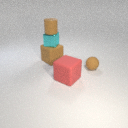
large brown rubber cube below small cyan metal cube